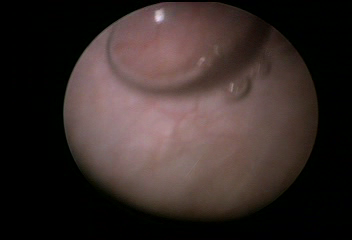
Modality: WLC
Class: Foreign bodies
Subclass: AirBubble
Bladder cancer association: No
Annotated structures: Air bubble, Air bubble